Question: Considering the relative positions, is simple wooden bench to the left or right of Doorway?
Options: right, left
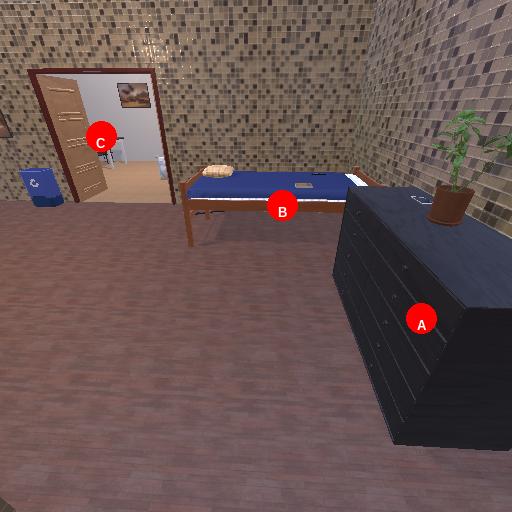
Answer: right